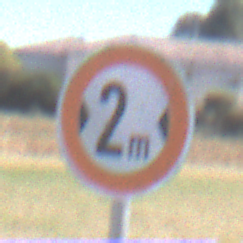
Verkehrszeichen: TatsaechlicheBreite2
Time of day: MorningAfternoon
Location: Outdoor (Suburban)
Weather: PartlyCloudy
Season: NotSpecified
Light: Natural